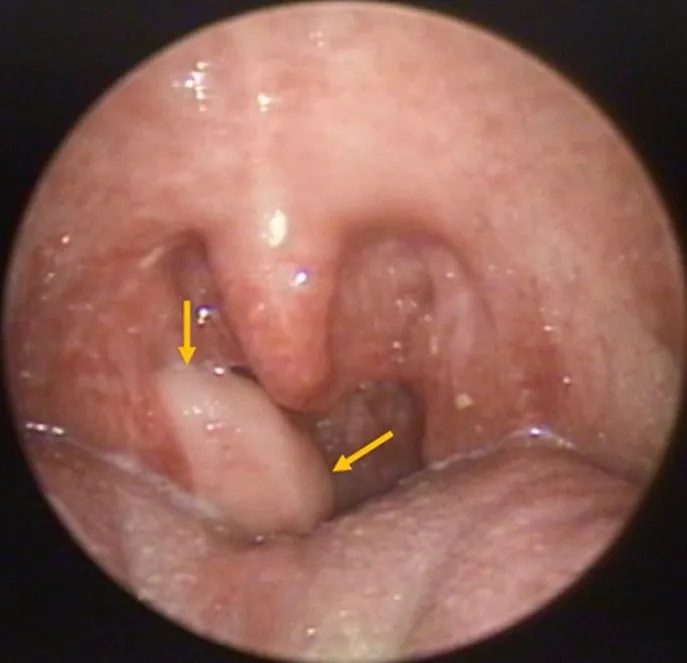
the fibroepithelial polyp (yellow arrows) arising from the superior pole of the right palatine tonsil.
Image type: endoscopy (airway_endoscopy)